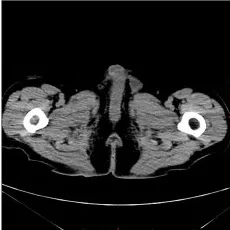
No morphological abnormalities of the penis detected on CT imaging (C).
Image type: radiology (ct)